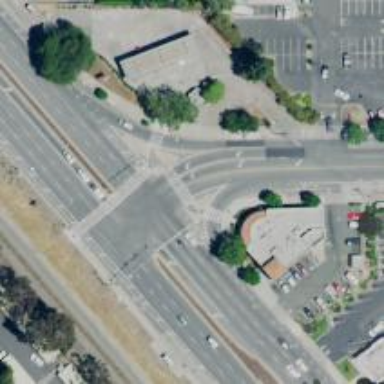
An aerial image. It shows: Footway that serves as traffic island.